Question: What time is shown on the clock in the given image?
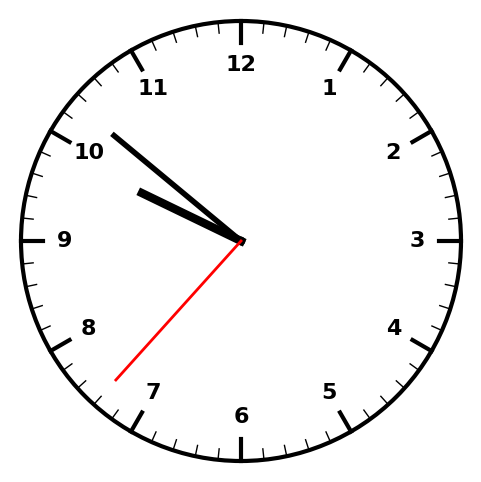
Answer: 09:51:37